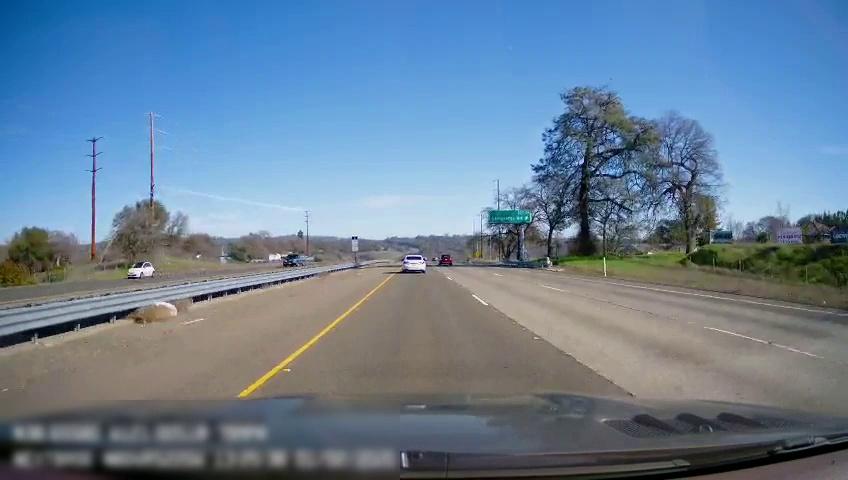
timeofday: Day
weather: Sunny
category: Drivable Space
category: Drivable Space
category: Vehicles | Car
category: Vehicles | Car
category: Vehicles | Car
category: Vehicles | SUV
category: Lanes | Current Lane
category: Lanes | Current Lane
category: Lanes | Alternate Lane
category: Lanes | Alternate Lane
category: Traffic | Signs
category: Traffic | Signs